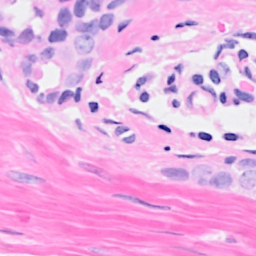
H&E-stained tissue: Breast